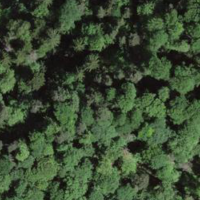
EUNIS habitat code: 44
Species observed at this site:
Pteridium aquilinum